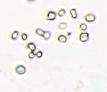
Label: Phaeocystis